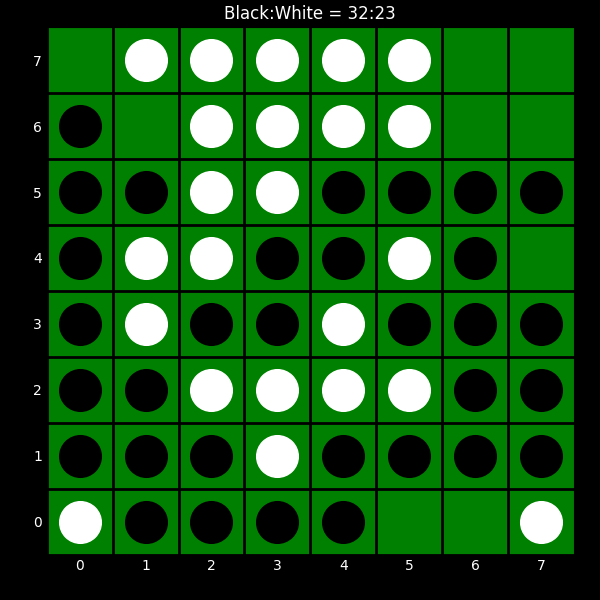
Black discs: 32
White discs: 23